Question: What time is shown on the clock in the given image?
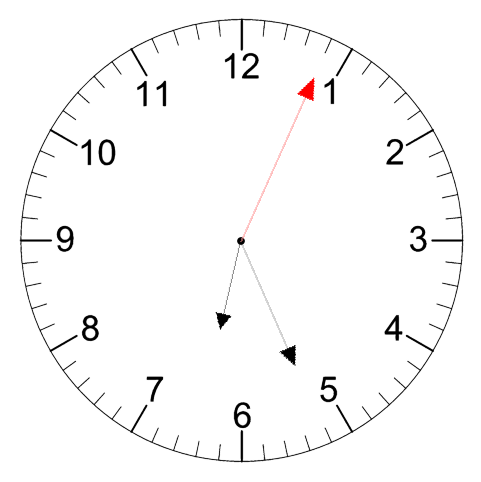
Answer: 06:26:04